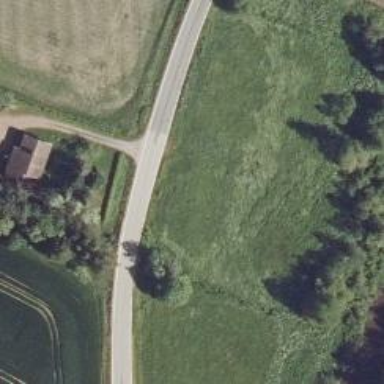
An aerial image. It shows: Tertiary road.